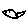
Label: fish